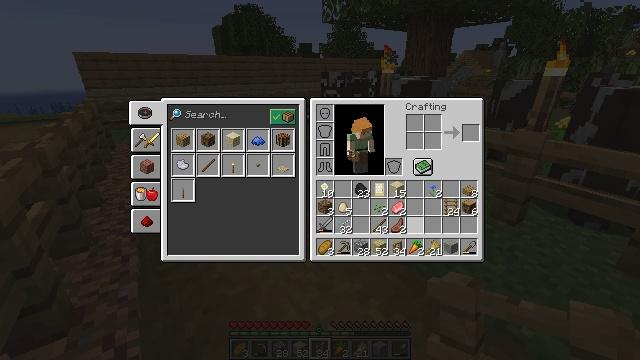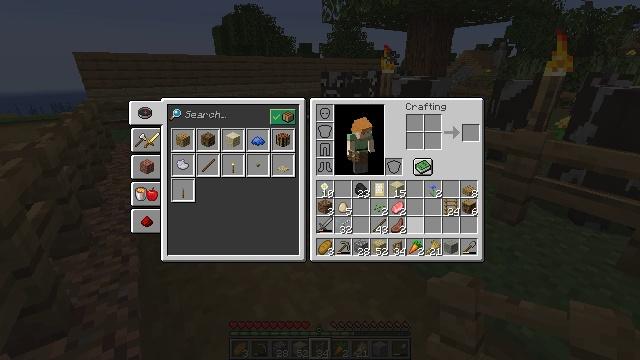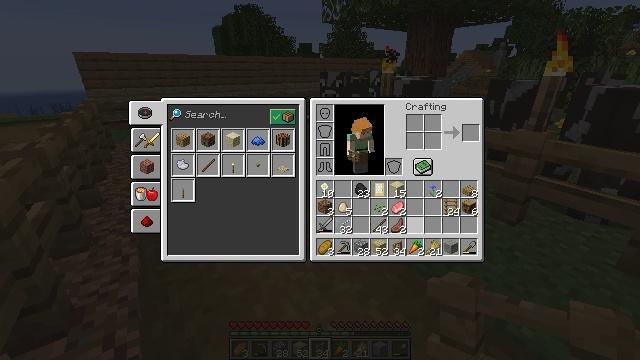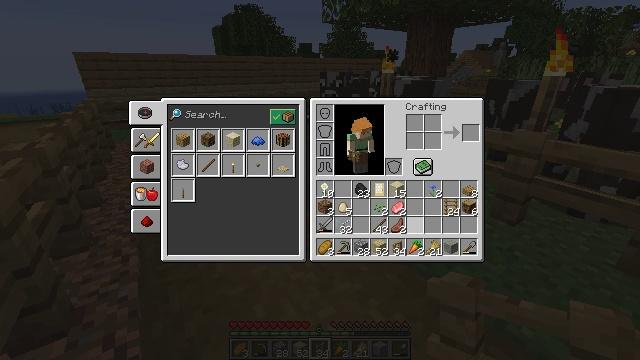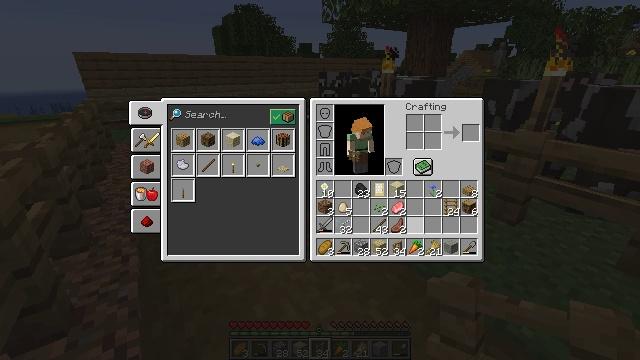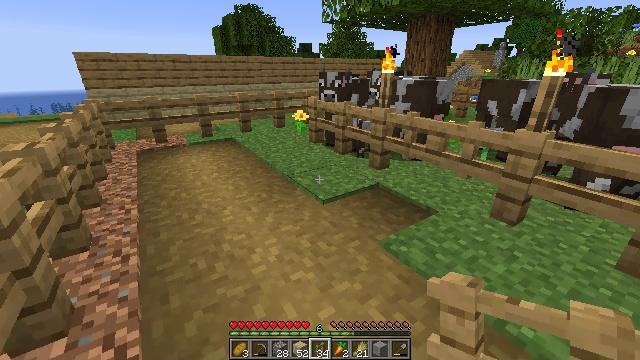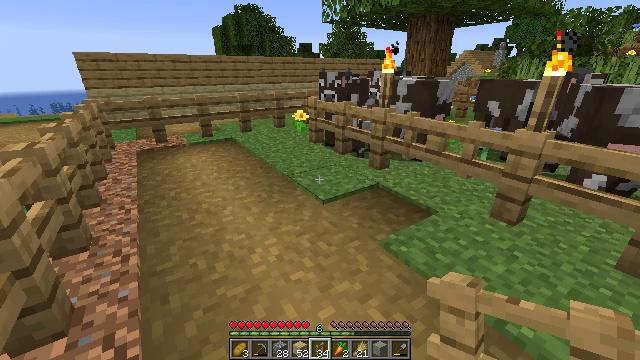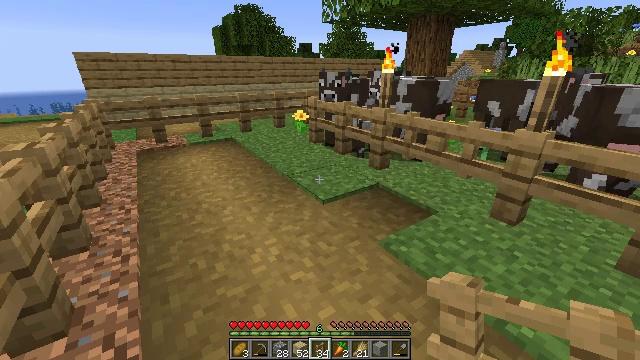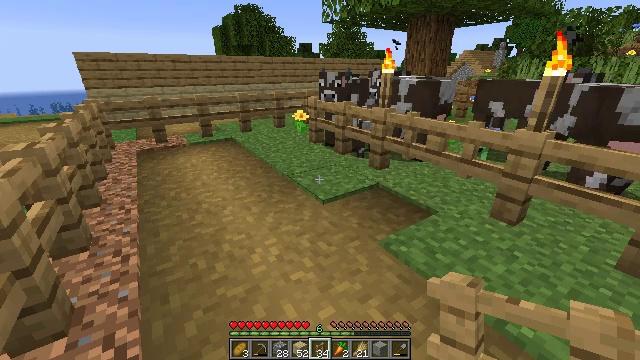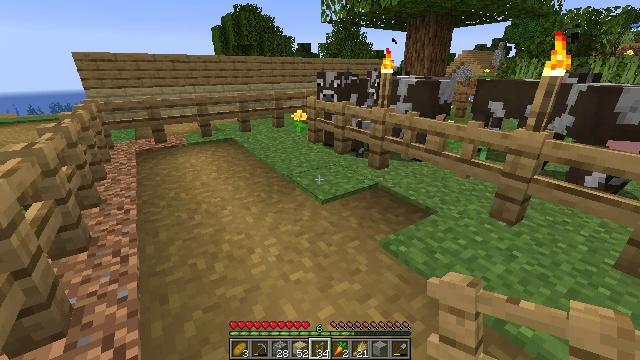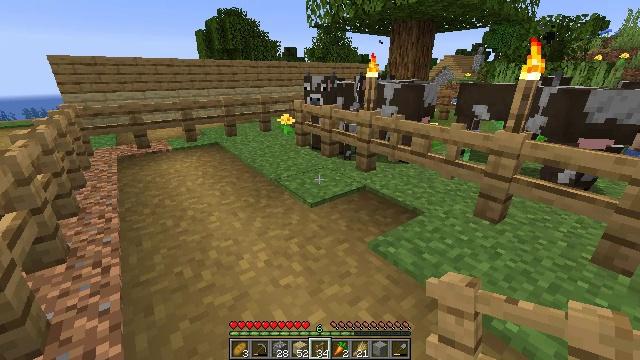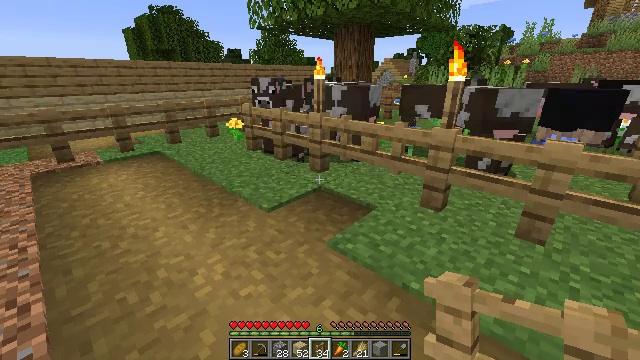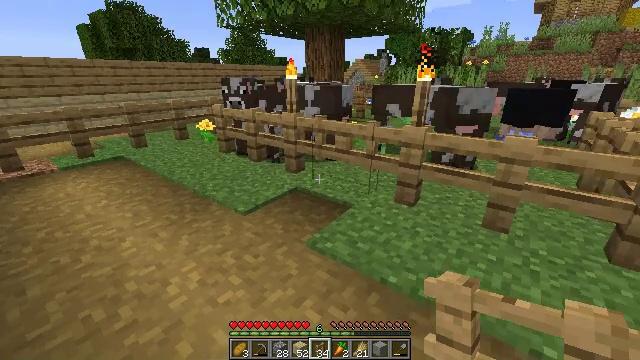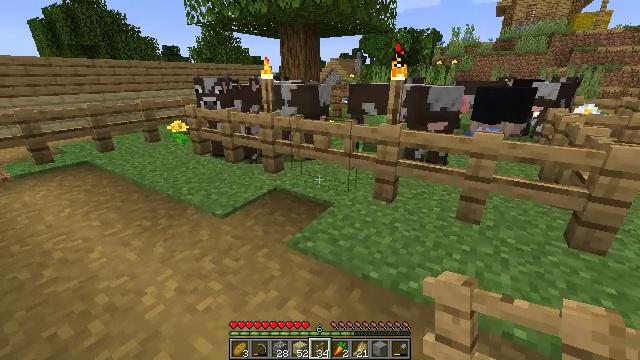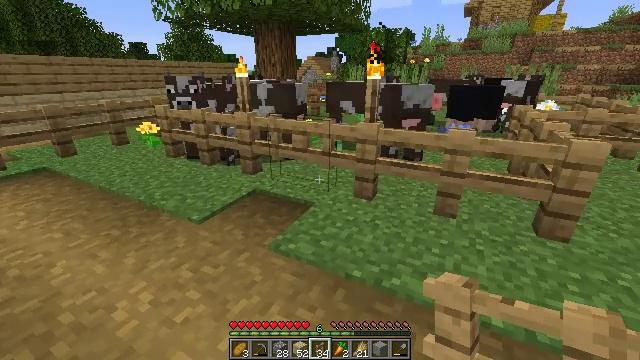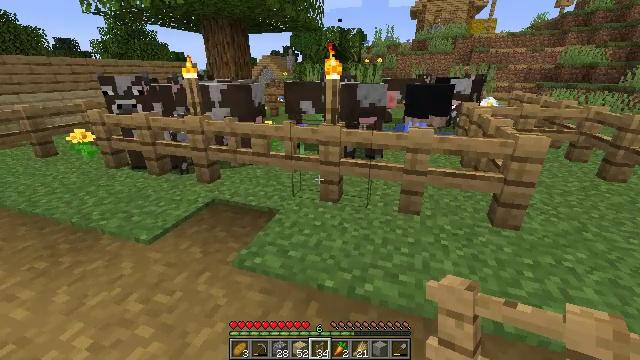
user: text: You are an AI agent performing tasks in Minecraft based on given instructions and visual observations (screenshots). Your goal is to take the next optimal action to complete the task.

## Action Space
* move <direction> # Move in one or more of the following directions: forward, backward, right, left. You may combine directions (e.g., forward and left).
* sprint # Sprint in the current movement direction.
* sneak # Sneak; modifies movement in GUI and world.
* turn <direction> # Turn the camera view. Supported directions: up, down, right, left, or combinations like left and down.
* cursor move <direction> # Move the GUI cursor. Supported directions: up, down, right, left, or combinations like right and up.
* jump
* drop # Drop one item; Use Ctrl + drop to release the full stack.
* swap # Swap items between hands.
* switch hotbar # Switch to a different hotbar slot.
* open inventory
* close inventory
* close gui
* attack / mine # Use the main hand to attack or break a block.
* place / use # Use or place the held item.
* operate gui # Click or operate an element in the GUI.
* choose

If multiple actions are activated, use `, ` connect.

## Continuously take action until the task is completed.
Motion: motion action
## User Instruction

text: Mine the oak fence from the structure.
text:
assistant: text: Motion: no_op
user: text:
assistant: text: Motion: no_op
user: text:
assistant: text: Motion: no_op
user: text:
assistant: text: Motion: no_op
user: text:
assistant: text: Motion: close inventory
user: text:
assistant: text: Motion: close inventory
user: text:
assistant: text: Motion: close inventory
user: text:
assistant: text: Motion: no_op
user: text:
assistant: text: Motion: no_op
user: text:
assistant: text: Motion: turn right
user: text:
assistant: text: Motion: turn right
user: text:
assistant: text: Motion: turn right
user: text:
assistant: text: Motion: turn right
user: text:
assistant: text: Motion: move forward, turn right
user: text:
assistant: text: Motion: move forward, turn right
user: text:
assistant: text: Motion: move forward, turn right
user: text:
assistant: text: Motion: move forward, turn right
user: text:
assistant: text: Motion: move forward, turn right
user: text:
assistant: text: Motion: move forward
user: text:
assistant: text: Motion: move forward
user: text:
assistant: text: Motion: no_op
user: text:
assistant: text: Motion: no_op
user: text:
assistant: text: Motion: no_op
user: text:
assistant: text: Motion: no_op
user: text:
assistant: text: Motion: no_op
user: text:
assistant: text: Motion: no_op
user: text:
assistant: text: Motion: no_op
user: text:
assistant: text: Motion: no_op
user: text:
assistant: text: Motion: no_op
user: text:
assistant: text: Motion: no_op